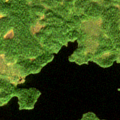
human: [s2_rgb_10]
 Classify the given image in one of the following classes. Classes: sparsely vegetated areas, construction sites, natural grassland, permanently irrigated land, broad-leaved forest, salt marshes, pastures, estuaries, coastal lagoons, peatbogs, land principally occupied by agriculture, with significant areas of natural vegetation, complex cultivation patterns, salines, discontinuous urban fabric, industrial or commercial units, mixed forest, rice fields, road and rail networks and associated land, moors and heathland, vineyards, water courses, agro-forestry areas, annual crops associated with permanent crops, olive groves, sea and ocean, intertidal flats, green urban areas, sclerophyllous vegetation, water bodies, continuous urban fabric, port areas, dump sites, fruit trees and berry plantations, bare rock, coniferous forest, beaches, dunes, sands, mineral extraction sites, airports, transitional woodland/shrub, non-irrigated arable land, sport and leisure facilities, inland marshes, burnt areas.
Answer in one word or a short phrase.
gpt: coniferous forest, water bodies